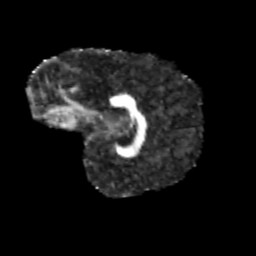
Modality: FA
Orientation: sagittal
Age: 11
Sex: male
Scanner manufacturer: siemens
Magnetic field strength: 3 T
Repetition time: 3.8 s
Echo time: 0.07 s